Field crop: maize
Growth stage: 2
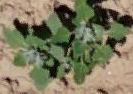
Species: chenopodium